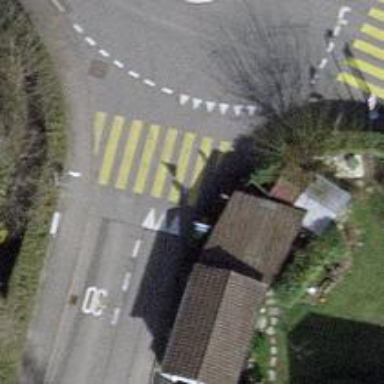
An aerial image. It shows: Uncontrolled crossing on the road.